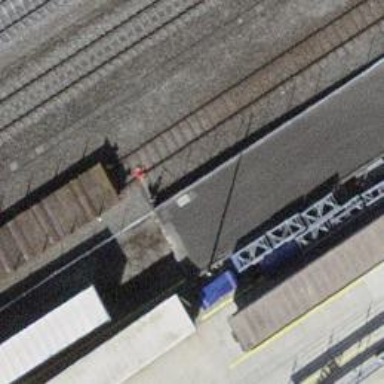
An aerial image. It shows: Railway buffer stop.